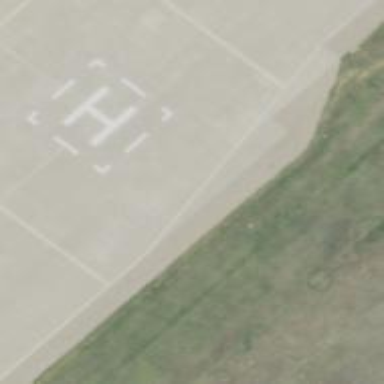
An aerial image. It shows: Concrete helipad at airport.